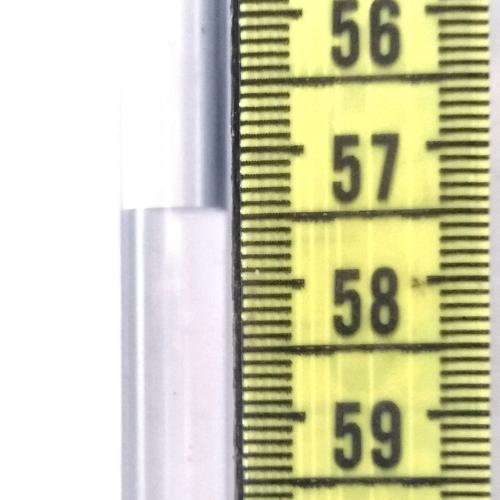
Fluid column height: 57.4 cm